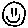
Label: smiley face